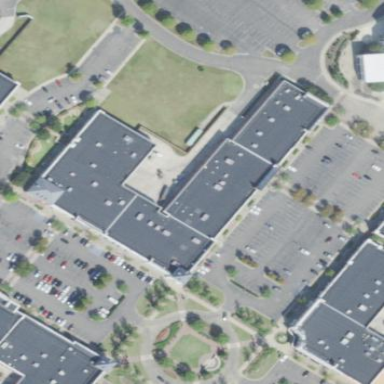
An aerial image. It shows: Retail building.